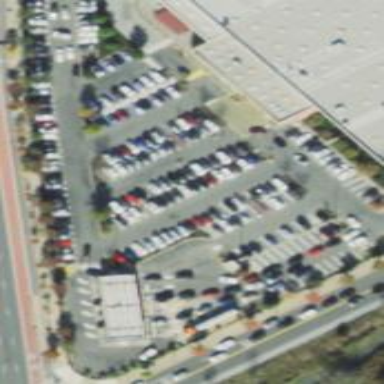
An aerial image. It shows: Trolley bay.